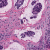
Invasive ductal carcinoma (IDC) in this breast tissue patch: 0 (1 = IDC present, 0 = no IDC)